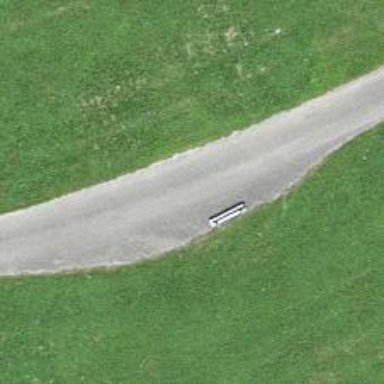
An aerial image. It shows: Passing place on the road.